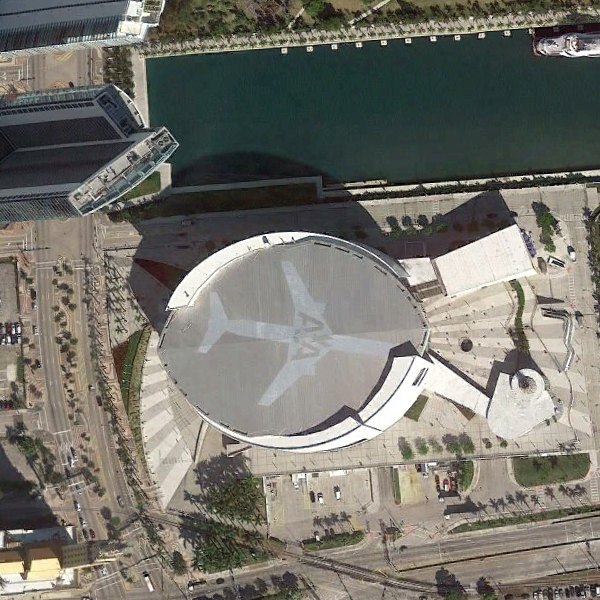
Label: Center